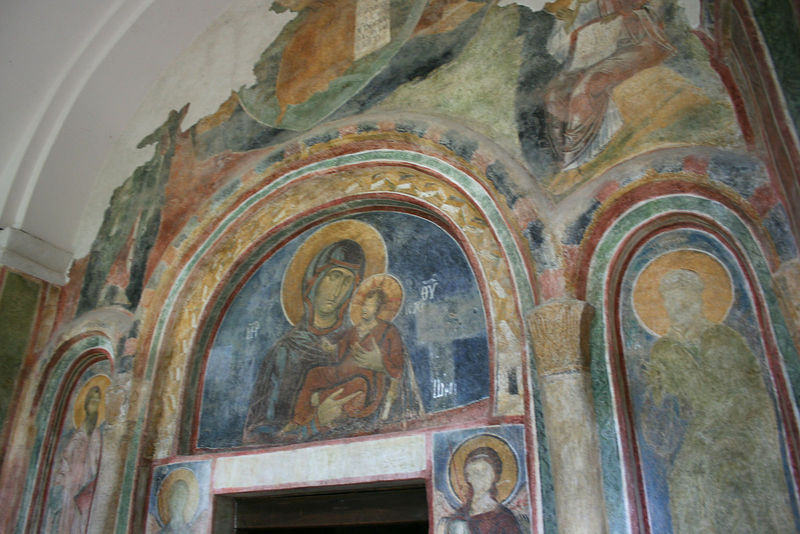
Titel: Batschkovo-Kloster; Beinhaus
Schlagwörter: blau, mann, weiß, gelb, grün, orange, säule, säulen, tür, rot, malerei, arme, kirche, gold, kind, mutter, schrift, bogen, rundbogen, tafel, ornamente, durchgang, bögen, nische, kapitell, fragment, heiligenschein, nimbus, christus, jesus, fresken, romanik, heilige, fresko, maria, madonna, ikone, tympanon, restauration, bogenfeld, glorien, wandmalerie